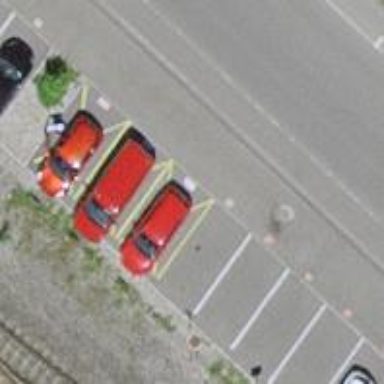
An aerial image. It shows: Car sharing facility.